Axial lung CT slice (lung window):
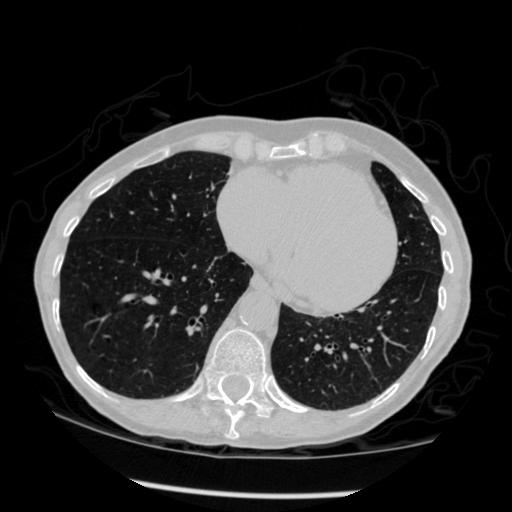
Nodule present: no